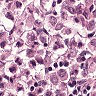
Metastatic tissue present: yes